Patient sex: M
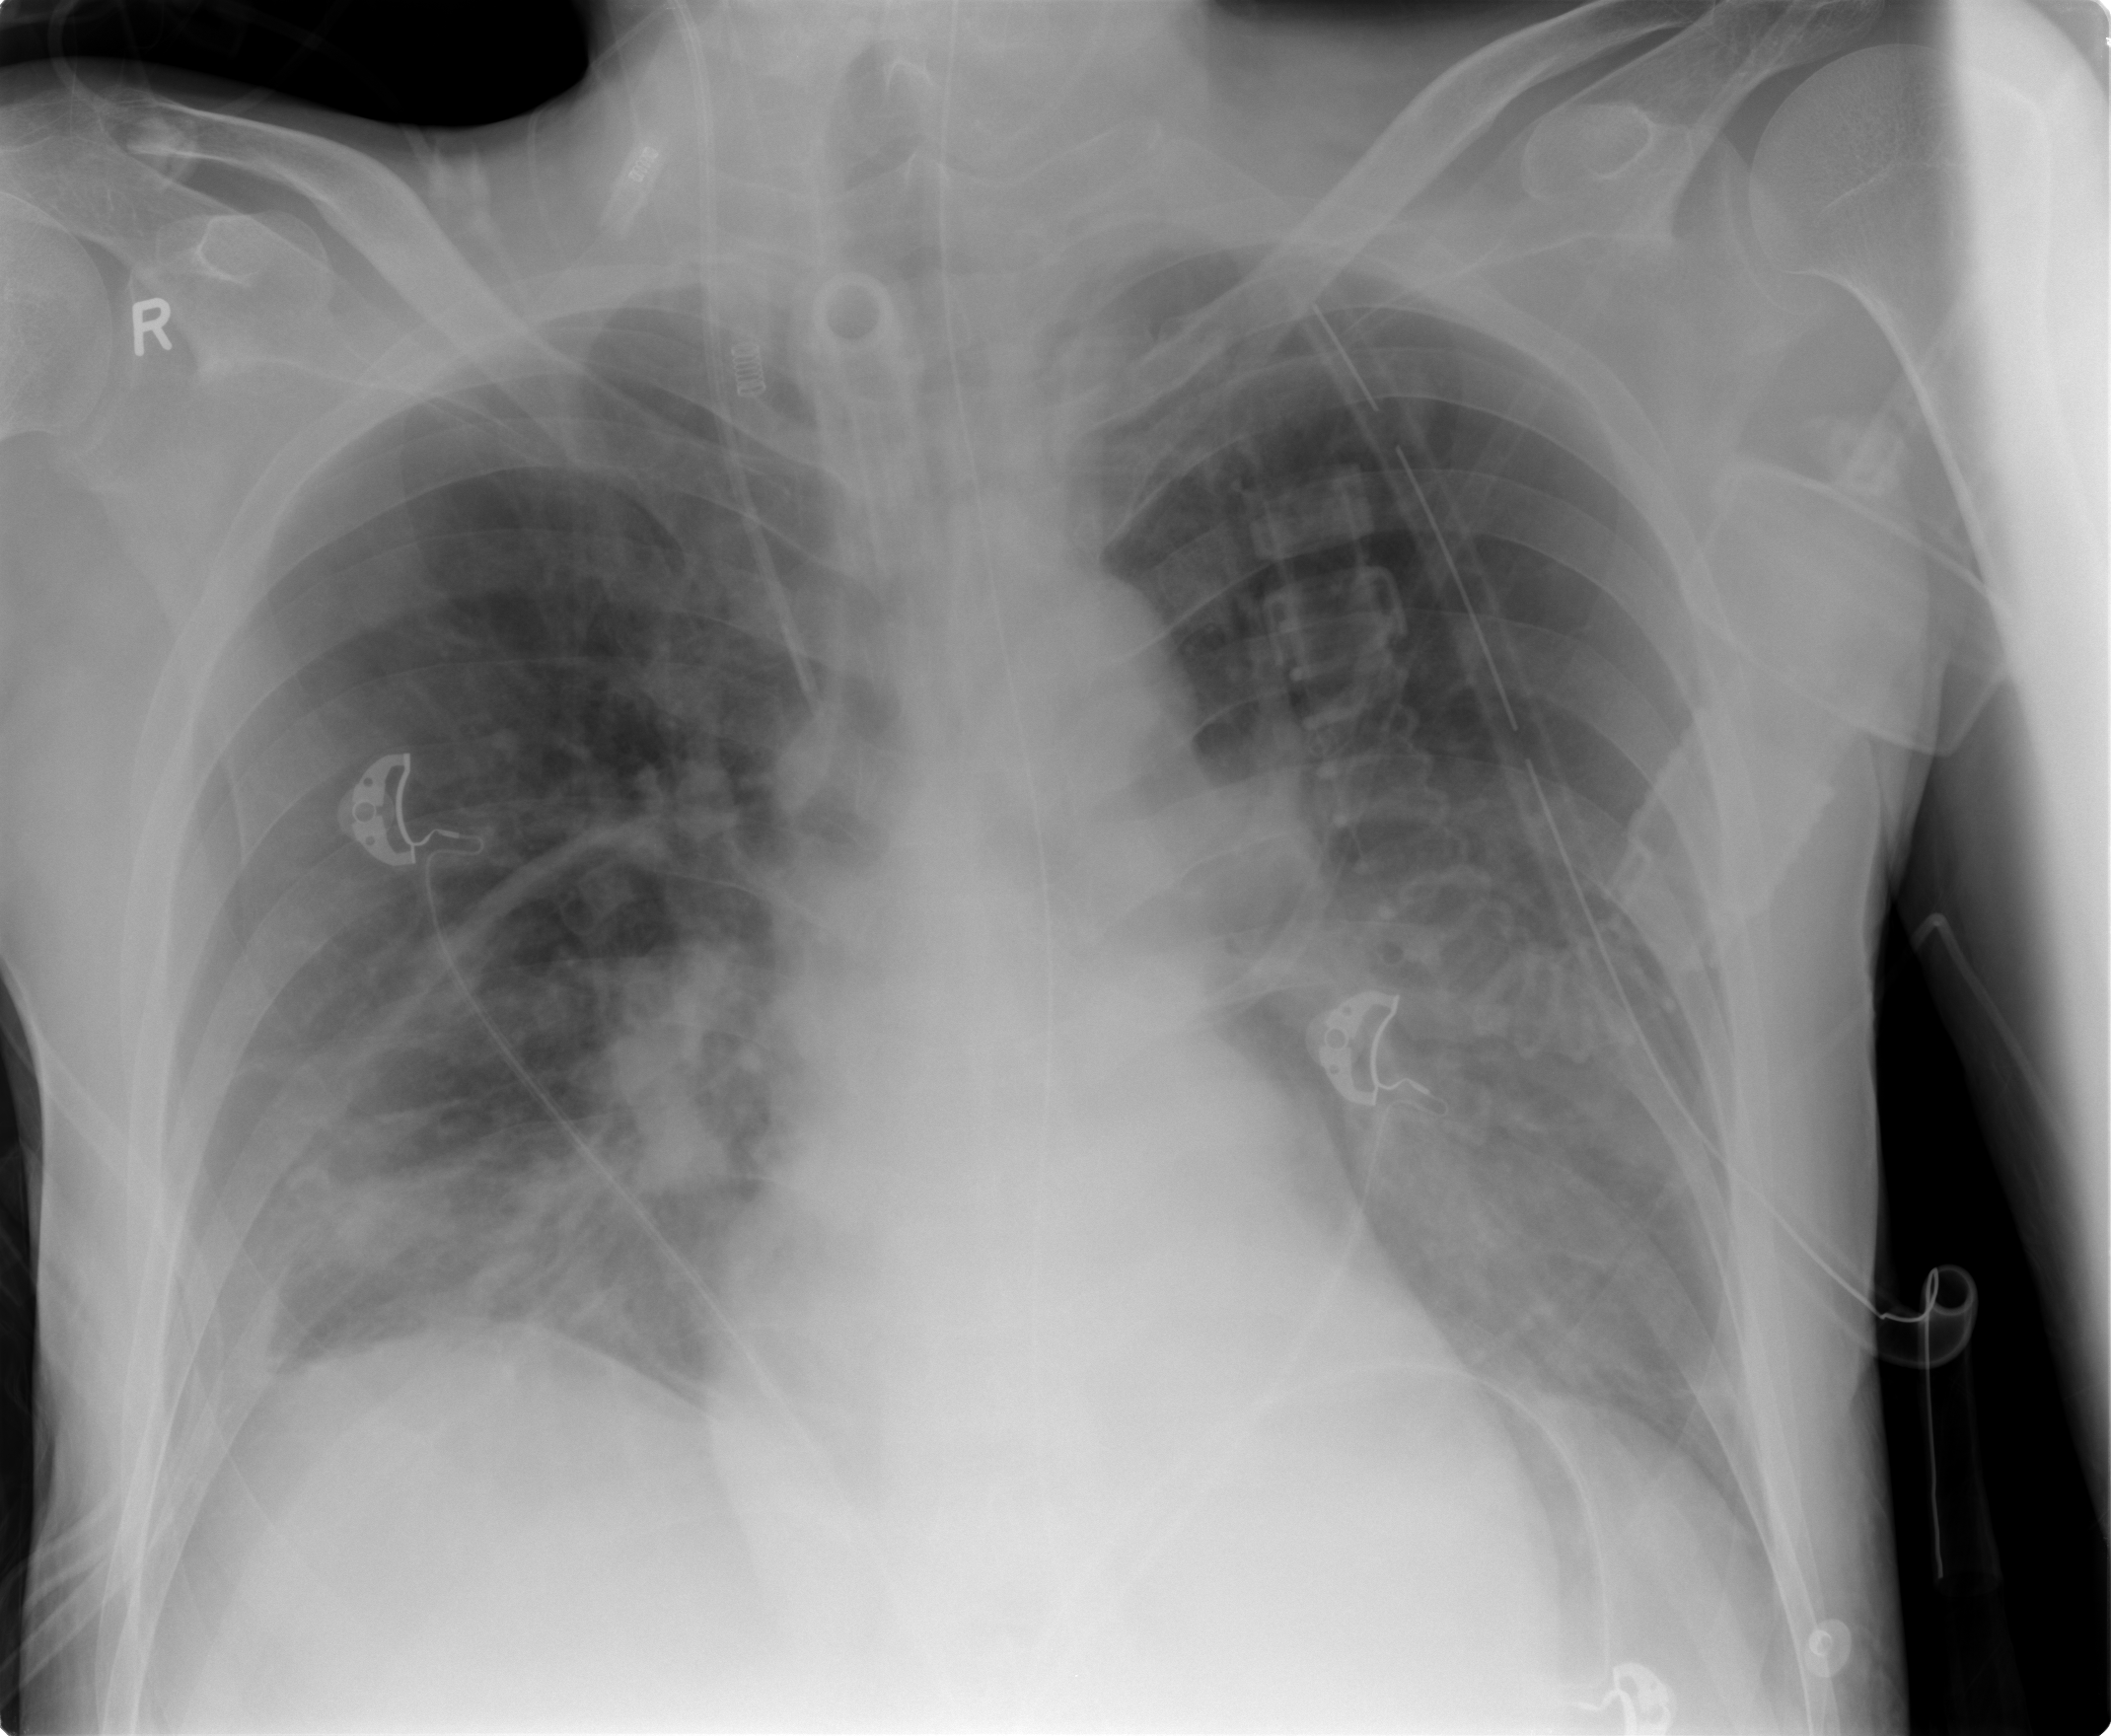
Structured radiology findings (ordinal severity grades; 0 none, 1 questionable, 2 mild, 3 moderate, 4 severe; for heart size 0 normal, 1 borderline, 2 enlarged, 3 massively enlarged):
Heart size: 1
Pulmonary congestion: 2
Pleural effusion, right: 2
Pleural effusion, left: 0
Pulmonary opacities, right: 2
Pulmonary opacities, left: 0
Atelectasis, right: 2
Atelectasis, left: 2